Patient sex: M
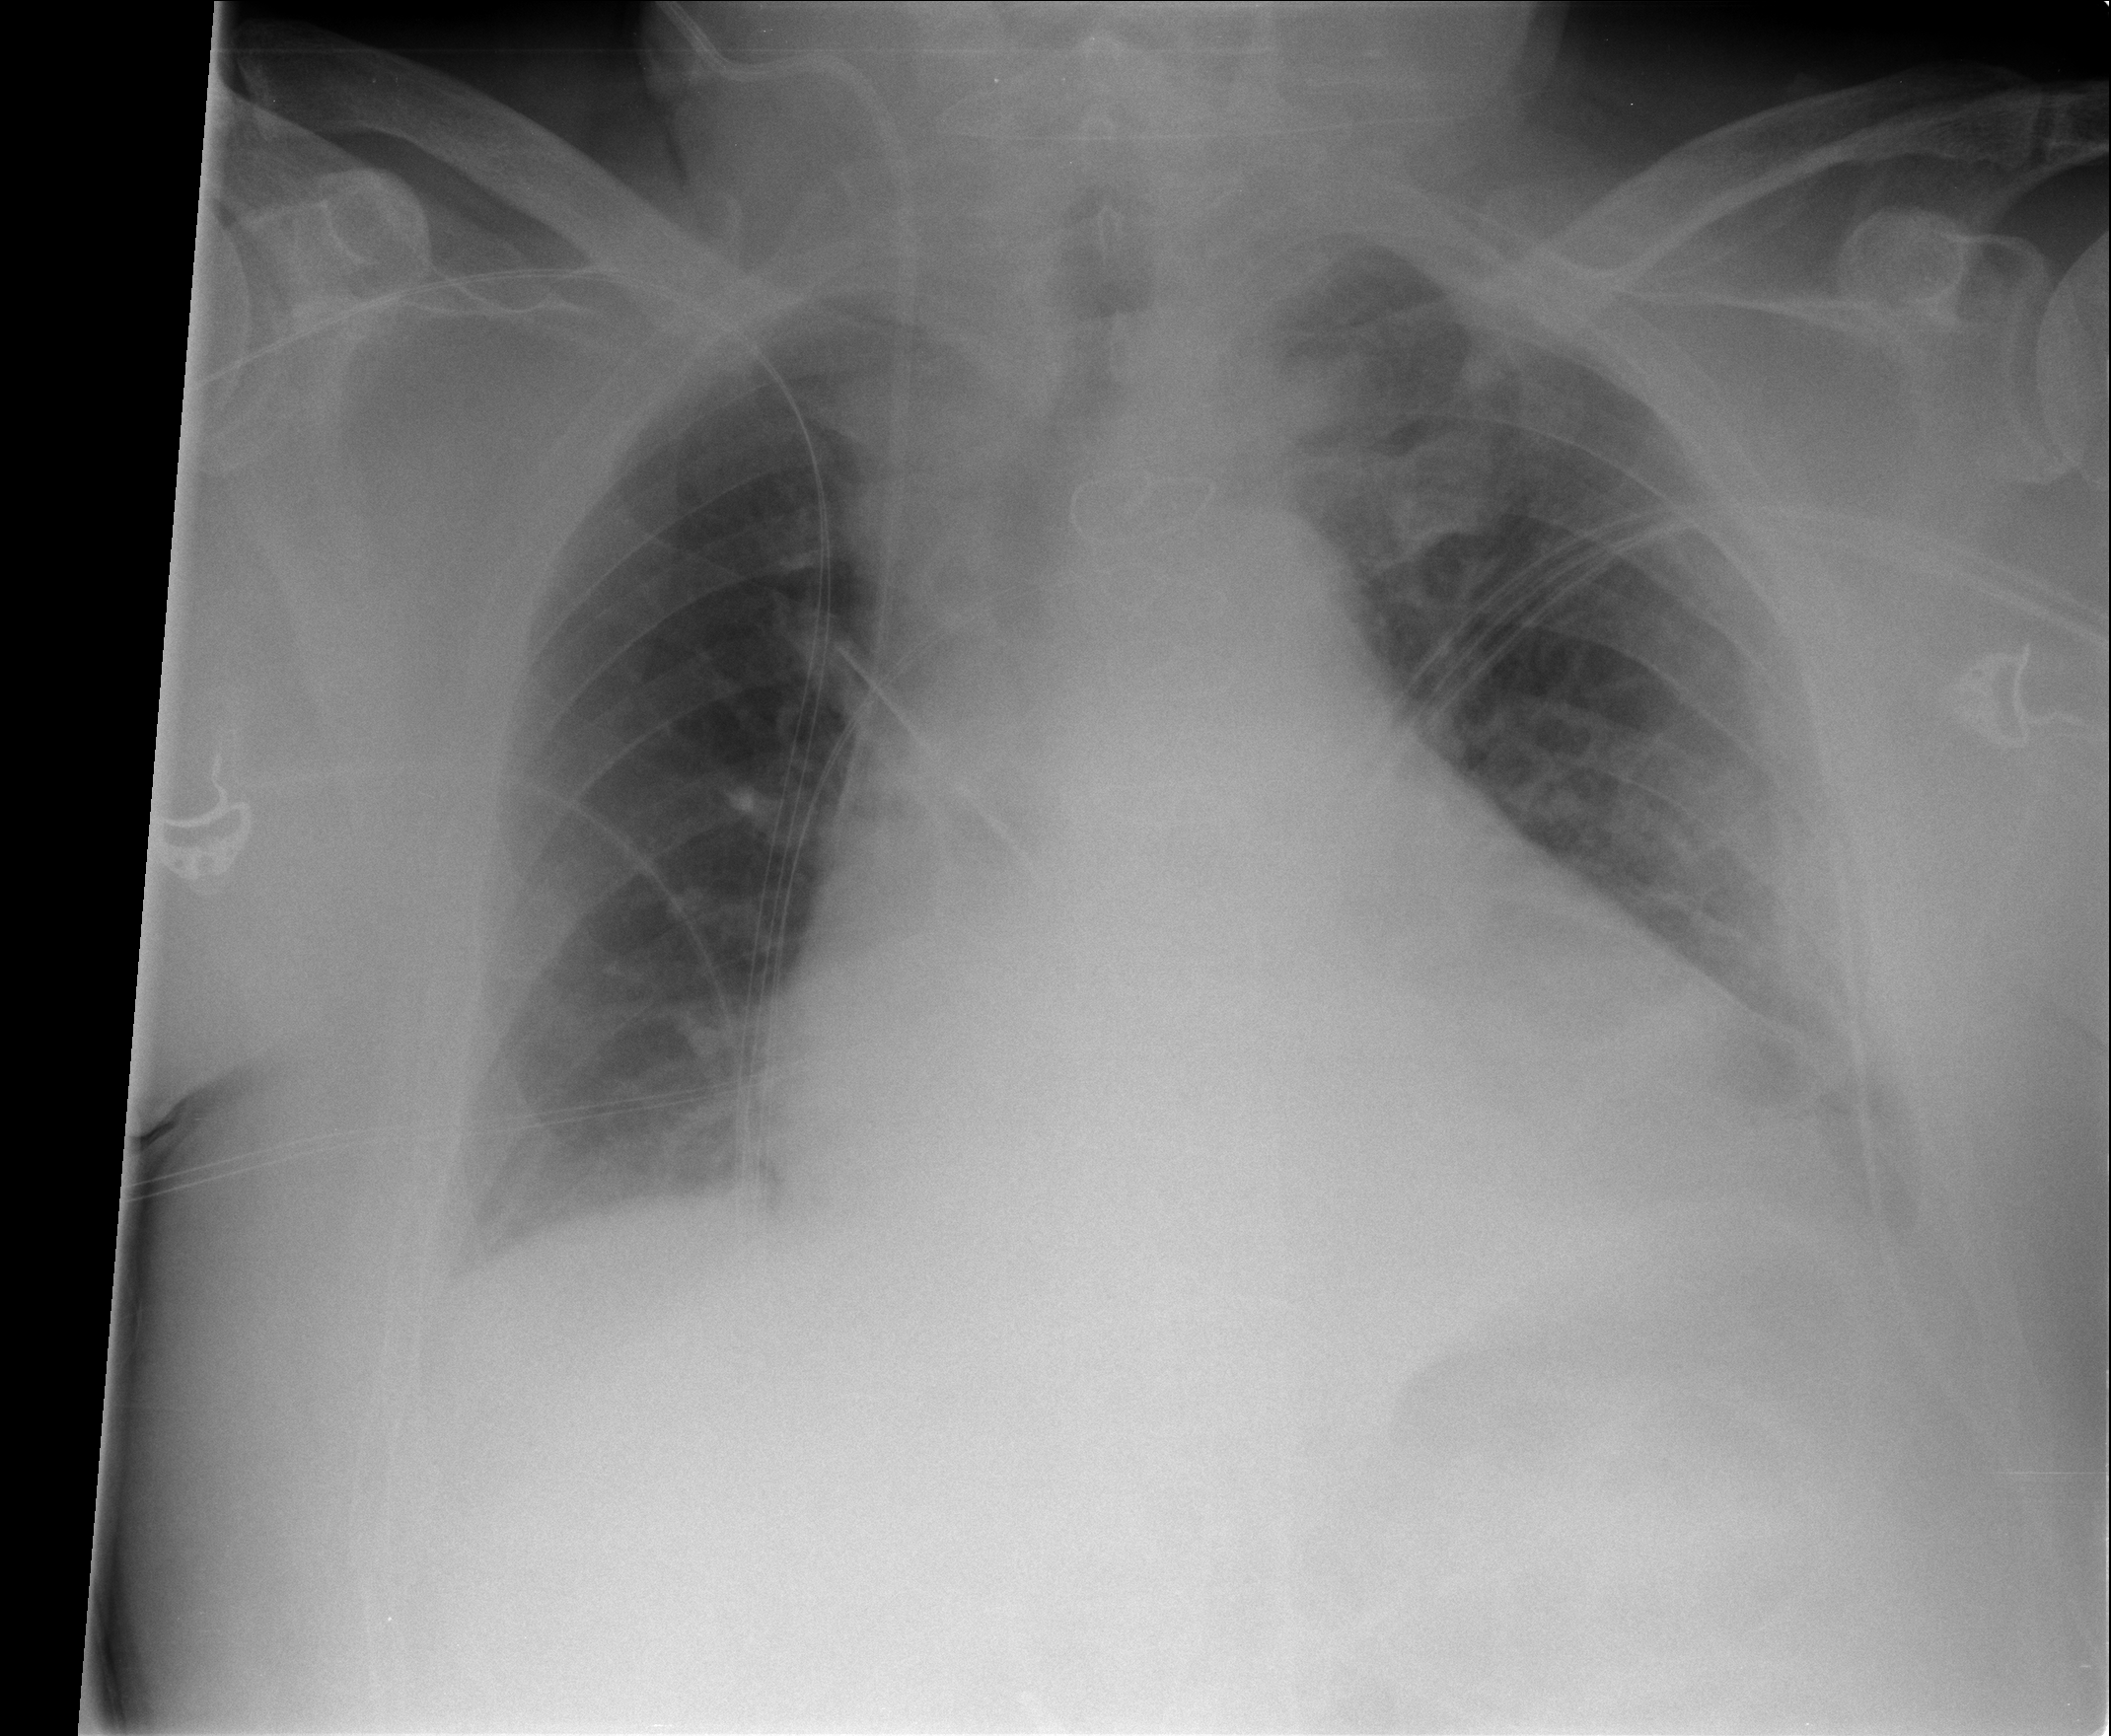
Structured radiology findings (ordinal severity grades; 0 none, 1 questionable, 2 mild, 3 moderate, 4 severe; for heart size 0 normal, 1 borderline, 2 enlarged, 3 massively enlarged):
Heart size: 2
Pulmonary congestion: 0
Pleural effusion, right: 0
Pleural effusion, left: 2
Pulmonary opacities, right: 0
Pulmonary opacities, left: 0
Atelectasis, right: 0
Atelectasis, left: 2